Current action and preconditions to check: trajectory_clear

Your task: For each precondition in the list above, predict whether it will hold at this action.

Consider the current scene as observed from the mobile robot's camera, and analyze the predicted future states of all dynamic agents (e.g., people, animals, vehicles, or any moving entities) within the NEXT SECOND.

IMPORTANT: Only answer "very likely" if you are absolutely certain—based on strong, clear evidence—that a dynamic agent will violate the precondition in the predicted future state. Do NOT answer "very likely" for unlikely, ambiguous, or low-probability risks.

Ask yourself for each precondition: Is there a high probability, with clear and convincing evidence, that the predicted future states of any dynamic agent will interfere with the predicted future state of the currently executing action within the NEXT SECOND, causing that precondition to fail?

Assess the risk level based on these predictions. Use "likely" or "very likely" if motions create a clear risk of interference.

Use "neutral" or "improbable" if agents are nearby but their predicted paths are clearly diverging or non-conflicting.

Failure Risk Categories: "very improbable", "improbable", "neutral", "likely", "very likely"

Answer Format: Output ONLY the probability_of_failure value from these categories: "very improbable", "improbable", "neutral", "likely", "very likely"

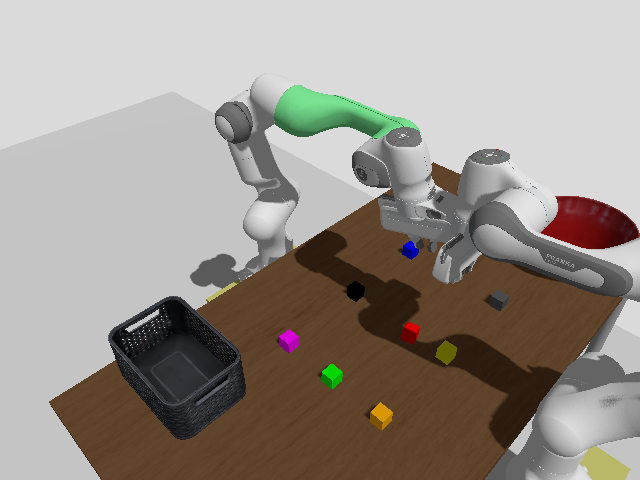

Answer: likely